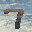
Label: 7